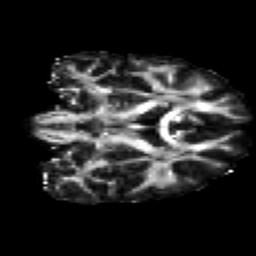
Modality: FA
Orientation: coronal
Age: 24
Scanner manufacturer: siemens
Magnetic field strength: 3 T
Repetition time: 2.2 s
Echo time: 0.084 s